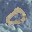
Label: 0